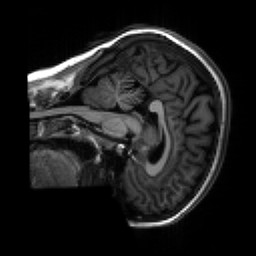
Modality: T1w
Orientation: sagittal
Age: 18
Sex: female
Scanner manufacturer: siemens
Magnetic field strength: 3 T
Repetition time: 2.3 s
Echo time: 0.00267 s